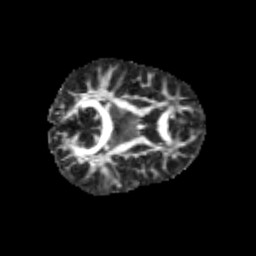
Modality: FA
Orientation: axial
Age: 9
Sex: female
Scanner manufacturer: siemens
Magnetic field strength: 3 T
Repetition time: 3.8 s
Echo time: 0.07 s